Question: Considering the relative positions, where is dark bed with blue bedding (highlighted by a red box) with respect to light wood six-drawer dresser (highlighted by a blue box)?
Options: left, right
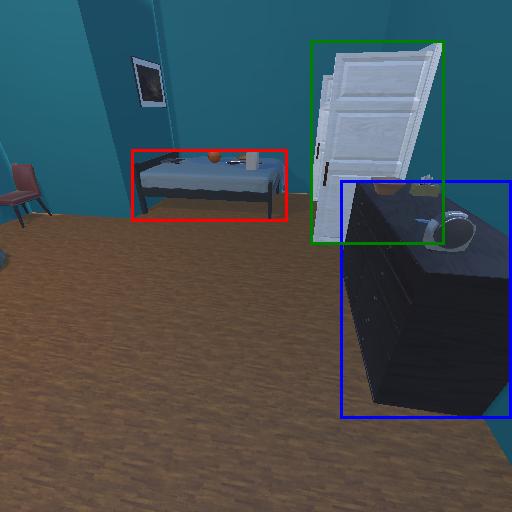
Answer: left